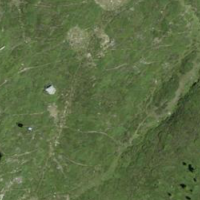
EUNIS habitat code: 26
Species observed at this site:
Nucifraga caryocatactes